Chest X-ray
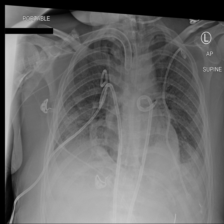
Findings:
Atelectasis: positive
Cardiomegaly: negative
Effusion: positive
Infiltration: negative
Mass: negative
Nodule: negative
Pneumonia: negative
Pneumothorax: negative
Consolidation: negative
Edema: negative
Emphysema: negative
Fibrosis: negative
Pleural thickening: negative
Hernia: negative